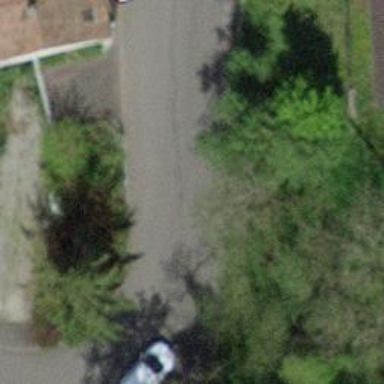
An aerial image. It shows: Residential road.